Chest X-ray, PA view. Patient: 59 years old, sex F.
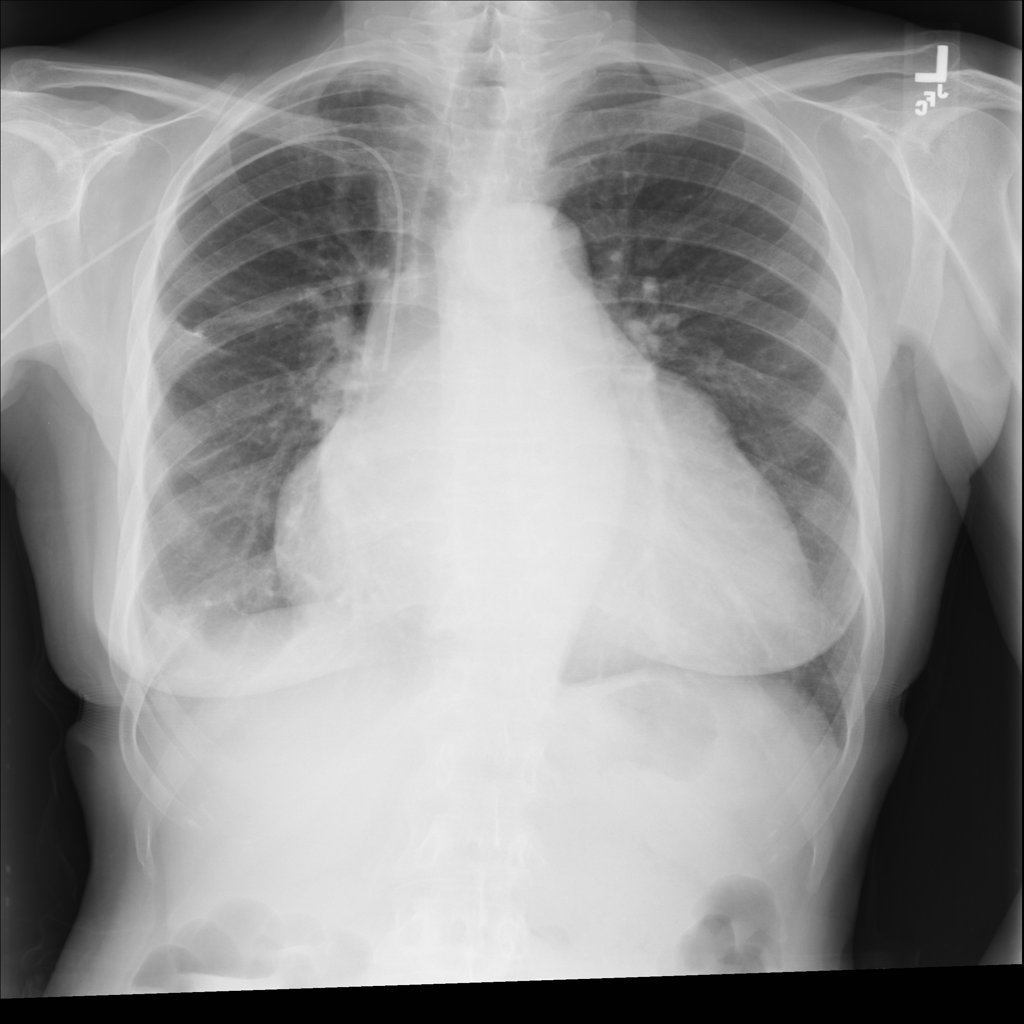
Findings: Effusion, Pleural_Thickening